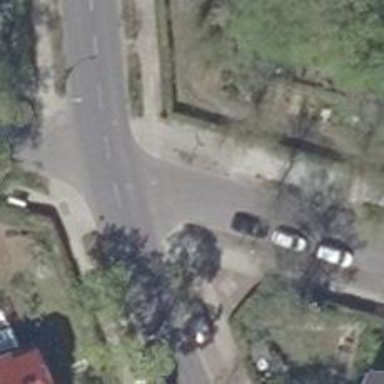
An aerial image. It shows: Road with "give way" sign.